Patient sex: M
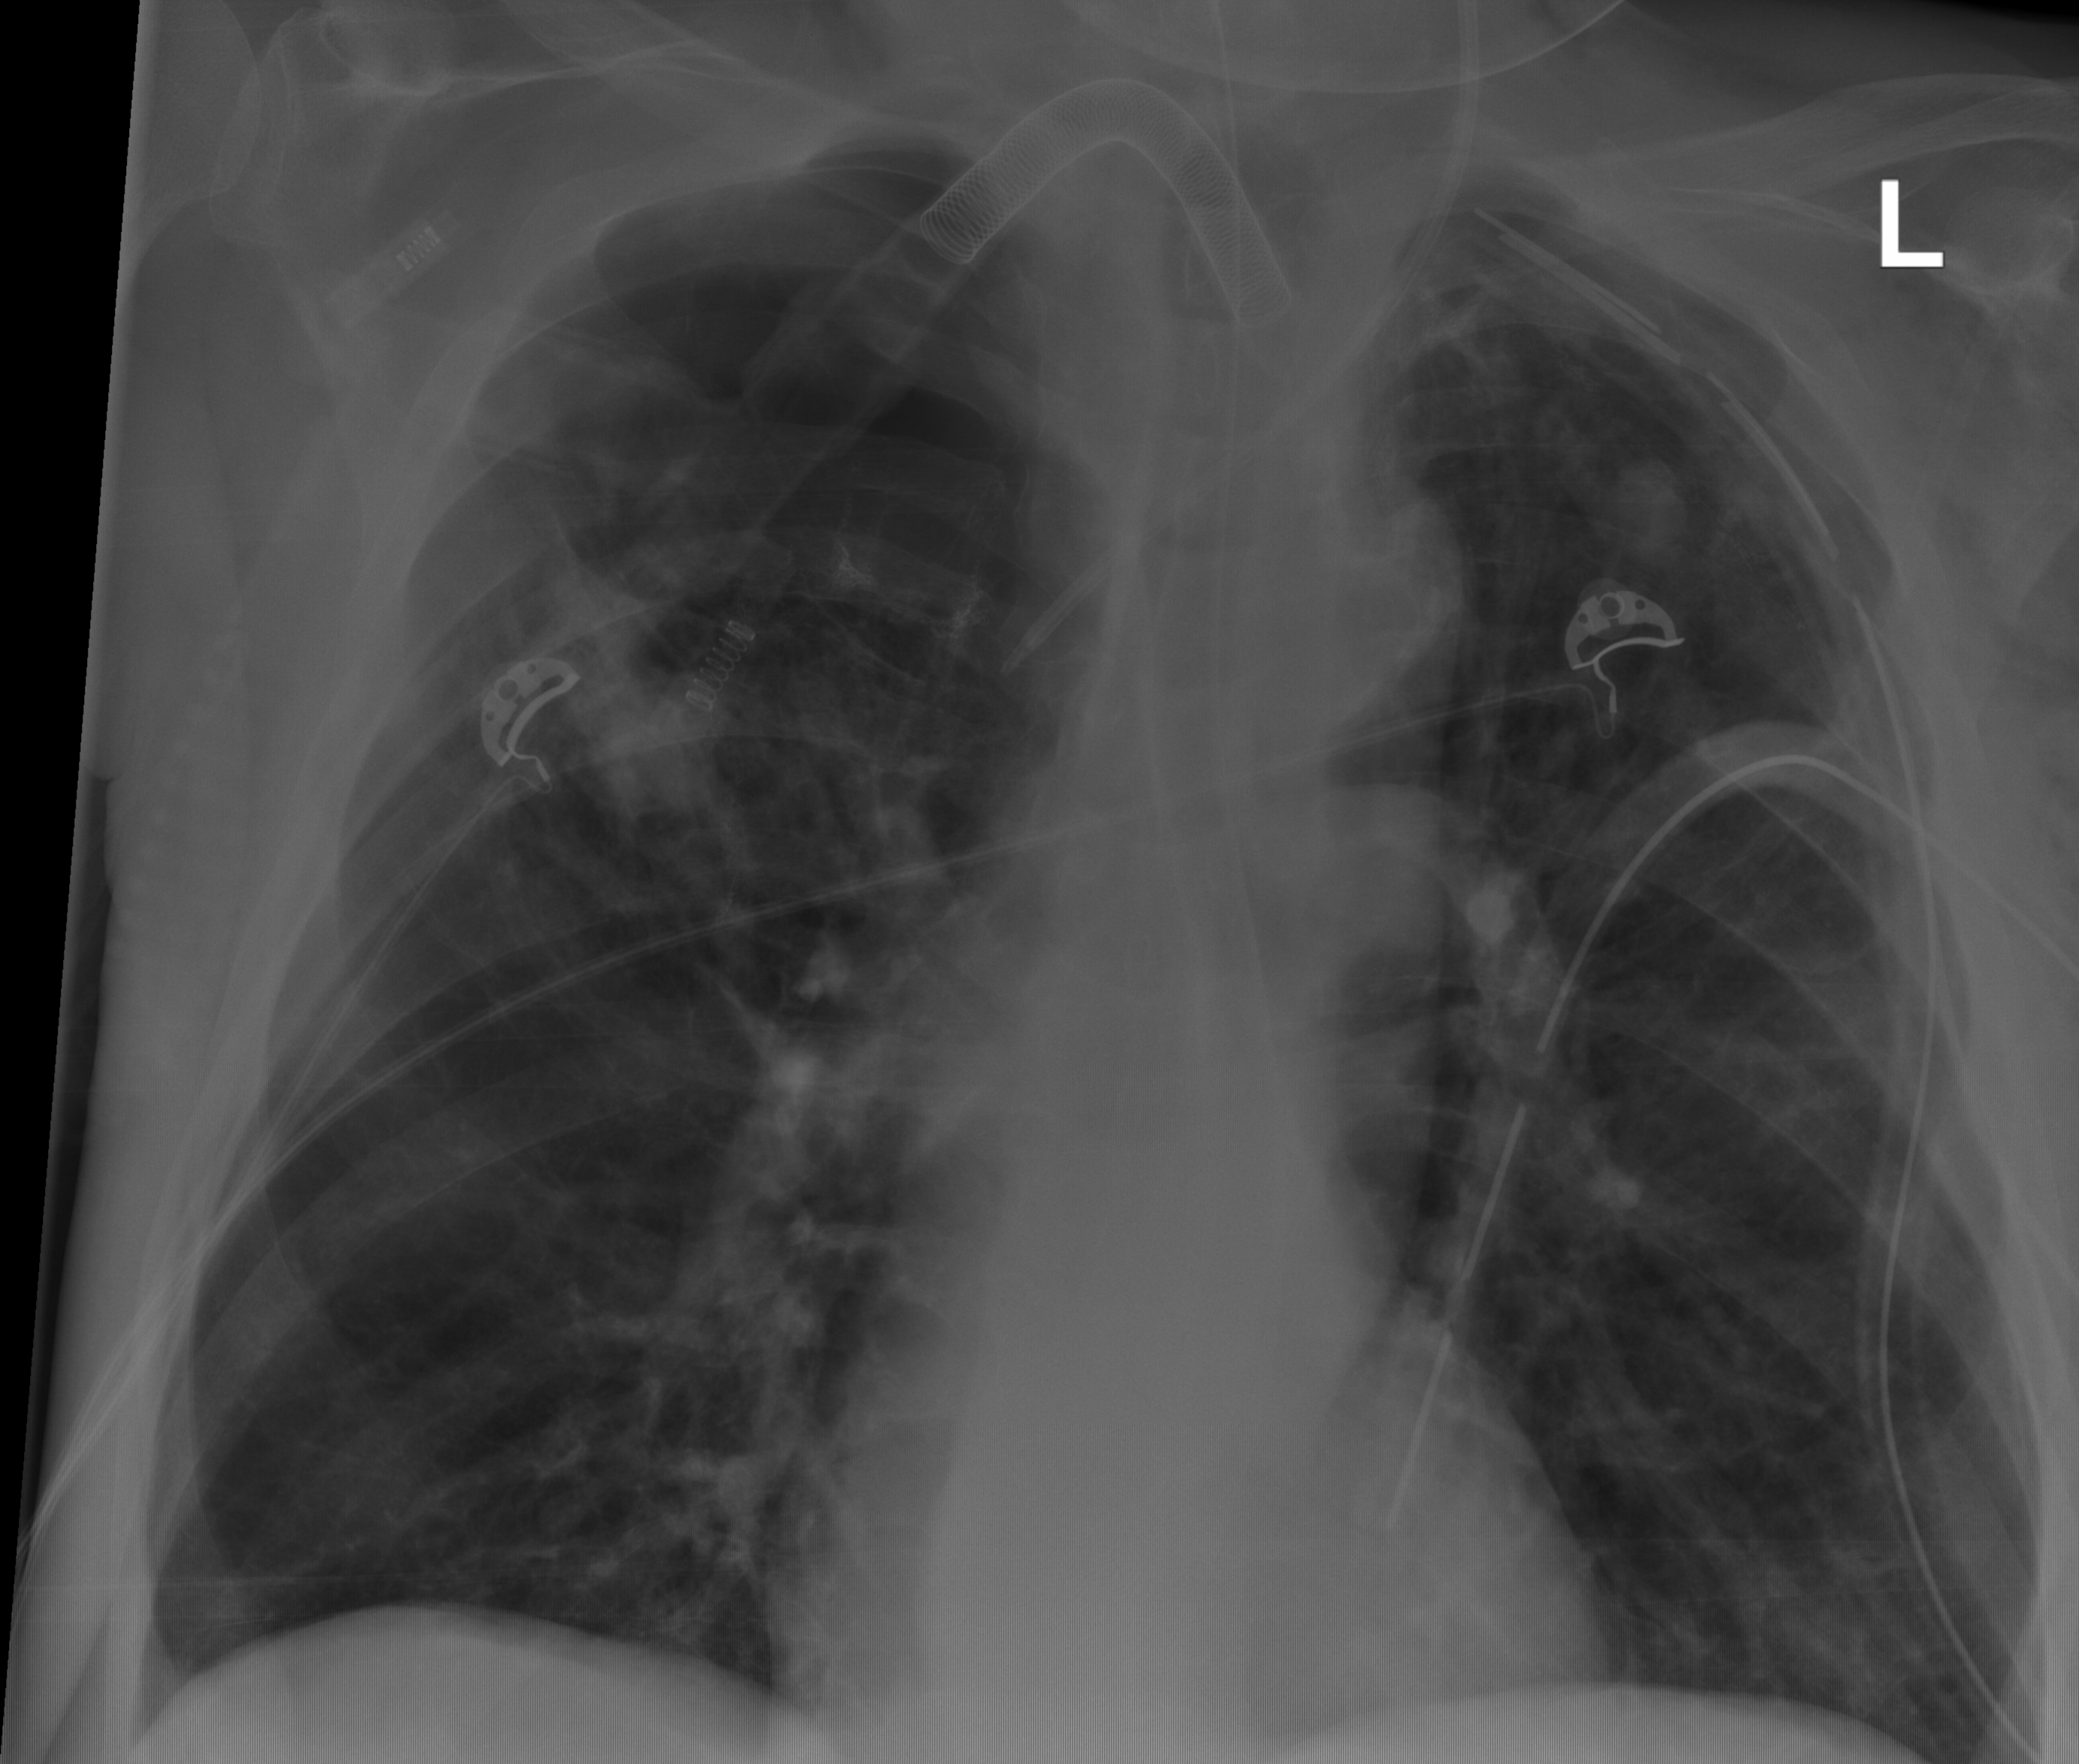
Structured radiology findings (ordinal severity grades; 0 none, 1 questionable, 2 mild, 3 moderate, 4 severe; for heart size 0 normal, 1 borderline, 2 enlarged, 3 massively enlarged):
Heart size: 0
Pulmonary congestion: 0
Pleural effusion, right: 0
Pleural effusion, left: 0
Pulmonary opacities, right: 2
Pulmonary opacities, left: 0
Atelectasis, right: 2
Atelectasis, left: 2